Field crop: tomato
Growth stage: 1
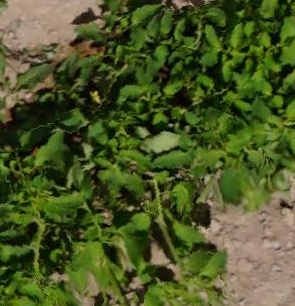
Species: tomato